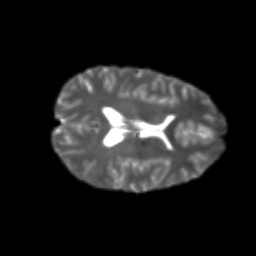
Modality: T2w
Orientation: axial
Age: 23
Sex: female
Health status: healthy
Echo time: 0.074 s